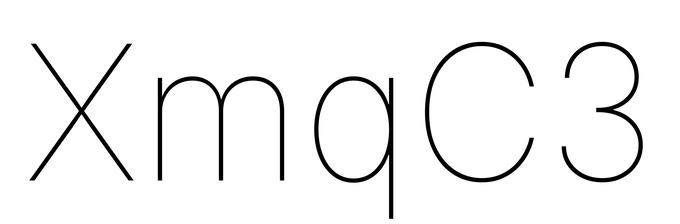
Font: Inter_Thin